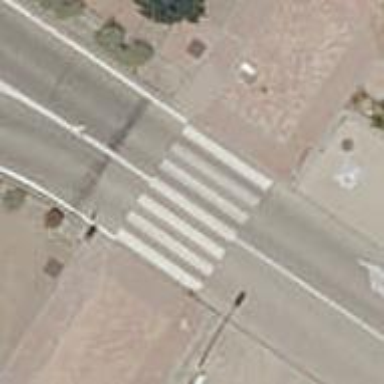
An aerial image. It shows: Zebra crossing on the road.